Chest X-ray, AP view. Patient: 42 years old, sex F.
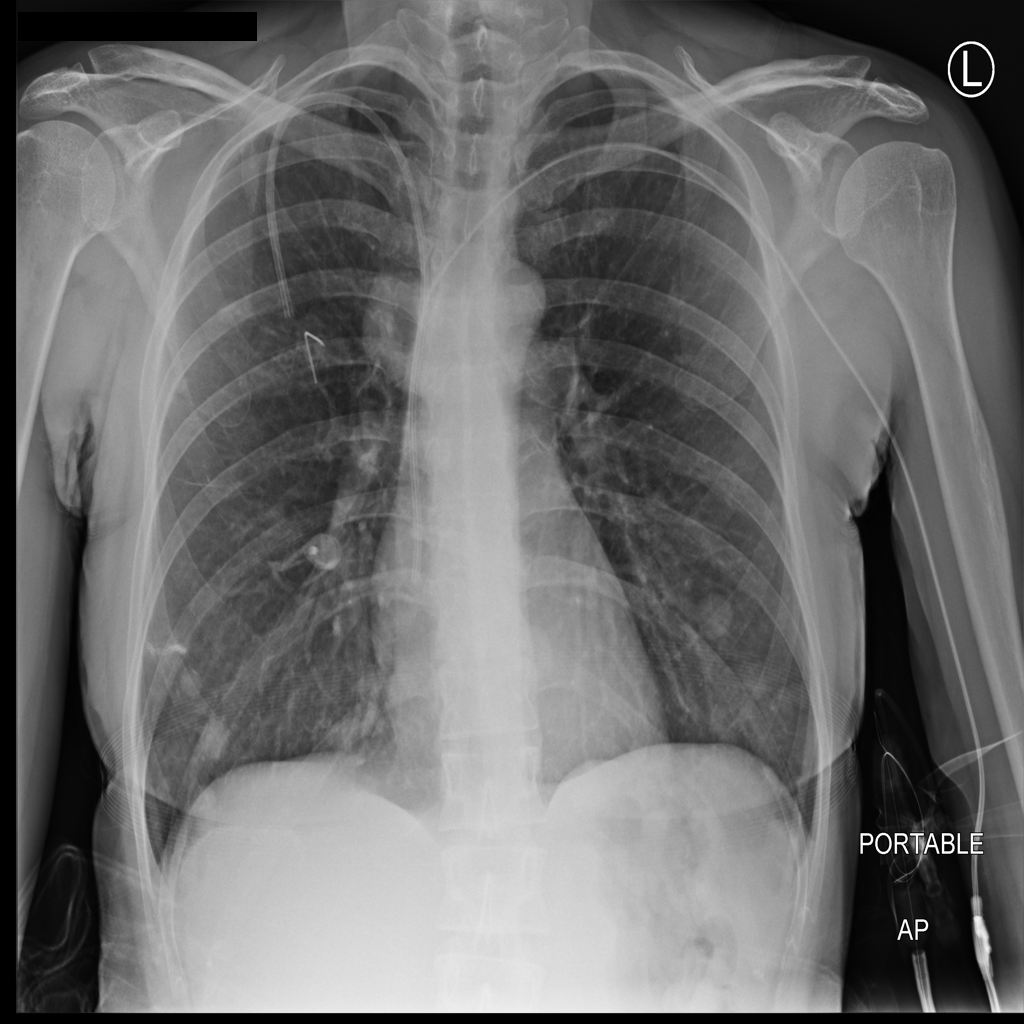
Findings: Mass, Nodule